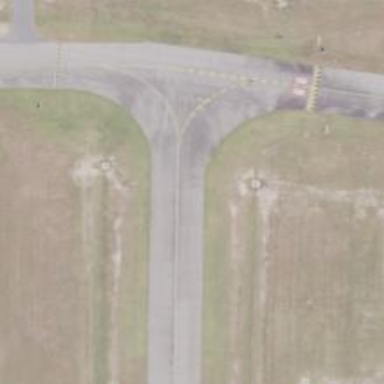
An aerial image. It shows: Image of taxiway at airport.